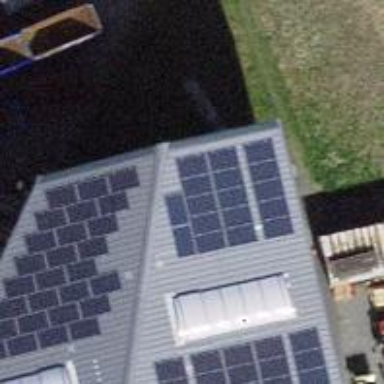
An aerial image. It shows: Solar photovoltaic panel generator.